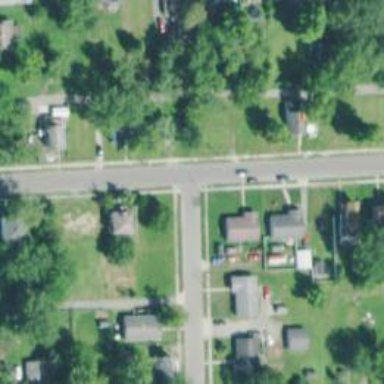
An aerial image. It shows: Residential road.